Question: I have found a few questhons re my problem, you the solutions didn't help me so I started a new question. Basically that's how I see the admin page

Apache's config:
'''
<VirtualHost *.*.*.*:80>
ServerName ********.org
ServerAdmin ****@******.org
WSGIScriptAlias / /var/www/webproxy/webproxy/wsgi.py
DocumentRoot /var/www/cgi-bin/
ScriptAlias /cgi-bin/ /var/www/cgi-bin/
ErrorLog /var/www/webproxy/apache/error.log
LogLevel warn
CustomLog /var/www/webproxy/apache/access.log combined
Alias /media/ "/var/www/webproxy/media/"
<Directory "/var/www/webproxy/media/">
Options Indexes MultiViews FollowSymLinks
AllowOverride None
Order deny,allow
Allow from all
</Directory>
<Directory "/var/www/webproxy/static/">
Order deny,allow
Allow from all
</Directory>
'''
This is what I have in urls.py:
'''
from django.conf.urls.defaults import *
from django.contrib import admin
admin.autodiscover()
from core import urls as core_urls
from settings import MEDIA_ROOT, WEBPROXY_MEDIA_ROOT
urlpatterns = patterns('',
(r'^admin/', include(admin.site.urls)),
(r'^media/(?P<path>.*)$', 'django.views.static.serve', {'document_root': MEDIA_ROOT}),
(r'^ui/(?P<path>.*)$', 'django.views.static.serve', {'document_root': WEBPROXY_MEDIA_ROOT}),
)
'''
settings.py:
'''
MEDIA_ROOT = '/var/www/webproxy/media/'
STATIC_ROOT = '/var/www/webproxy/static/'
WEBPROXY_MEDIA_ROOT = '/var/www/webproxy/static/media/'
'''
I'm not sure what's wrong here. Any help would be really appreciated.
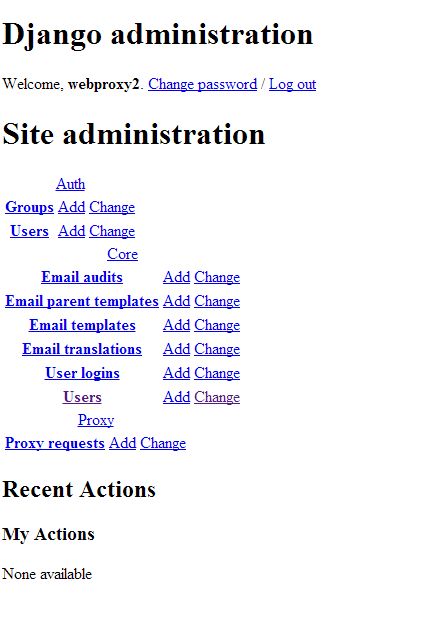
Answer: First, you shouldn't be serving the static files via 'django.views.static.serve' in production as that is meant to be used for local development (read docs <URL>:
> There may be files other than your project's static assets that, for
convenience, you'd like to have Django serve for you in local
development.
Second, your Django Admin static files reside under the location Django was installed at. I find using directly these files a better solution than copying (or symlink'ing) the Django admin static files under my own static files directories.
Example Django static files location on my server:
'''
/usr/local/lib/python2.7/dist-packages/django/contrib/admin/static/admin/;
'''
Therefore in your web server config you have to point the url '/media/admin' to
'''
[my_django_location]/contrib/admin/static/admin/
'''
If you're doing things locally, then you might need another entry in your 'urls.py':
'''
(r'^admin/static/(?P<path>.*)$', 'django.views.static.serve', '/path/to/your/admin/files/'),
'''